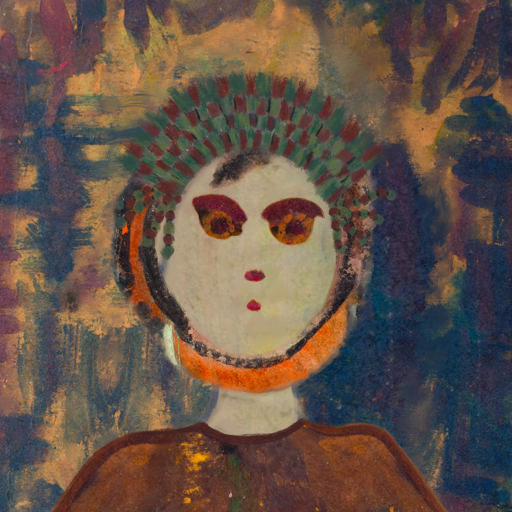
Background: InTheSun, Head And Neck Front: Hill_Girl, Face Front: Doll, Bust: Comrade, Hair Front: Childish, Head Accessory: After_Raid_Crown, Second Necklace: Blank, Necklace: Blank, Baby: Blank